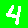
Digit: 4